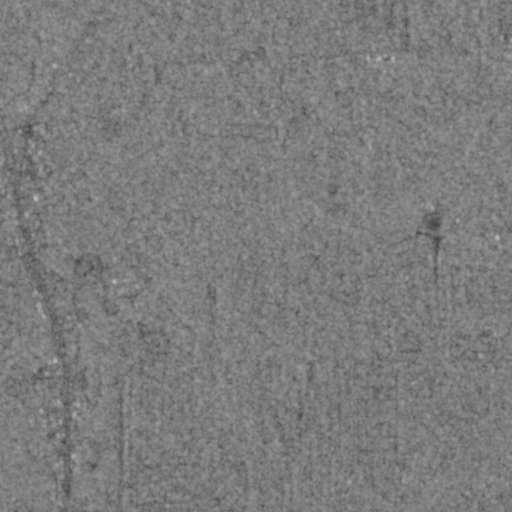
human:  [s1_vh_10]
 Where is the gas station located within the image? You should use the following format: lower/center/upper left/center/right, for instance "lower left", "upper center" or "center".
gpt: The gas station is located in the lower left of the image.
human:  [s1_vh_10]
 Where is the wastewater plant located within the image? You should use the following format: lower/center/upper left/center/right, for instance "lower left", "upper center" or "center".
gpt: The wastewater plant is located in the center right of the image.
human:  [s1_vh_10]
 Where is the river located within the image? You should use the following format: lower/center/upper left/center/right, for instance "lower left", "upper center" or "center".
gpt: The river is located in the left of the image.
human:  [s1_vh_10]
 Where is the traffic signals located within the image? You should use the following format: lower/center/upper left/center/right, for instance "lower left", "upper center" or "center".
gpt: The traffic signals is located in the lower left of the image.
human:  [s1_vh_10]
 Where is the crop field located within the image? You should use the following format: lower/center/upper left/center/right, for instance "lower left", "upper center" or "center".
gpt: There is no crop field in the image.

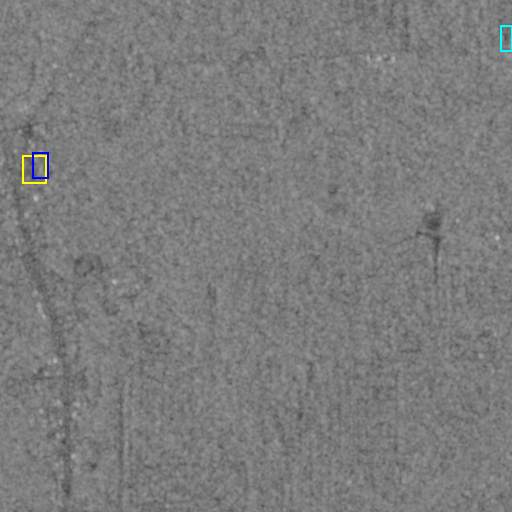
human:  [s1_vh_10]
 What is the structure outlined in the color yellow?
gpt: The structure outlined in yellow is a parking lot.
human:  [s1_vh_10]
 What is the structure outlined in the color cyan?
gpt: The structure outlined in cyan is a building.
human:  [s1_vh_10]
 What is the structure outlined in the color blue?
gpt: The structure outlined in blue is a building.
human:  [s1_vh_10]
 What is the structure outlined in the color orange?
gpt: There is no orange outline.